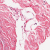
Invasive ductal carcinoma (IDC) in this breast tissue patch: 0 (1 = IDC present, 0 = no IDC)